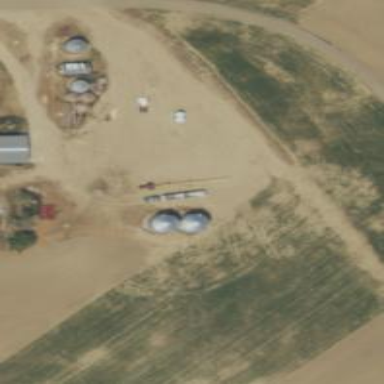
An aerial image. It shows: Silo.